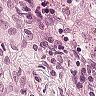
Metastatic tissue present: yes